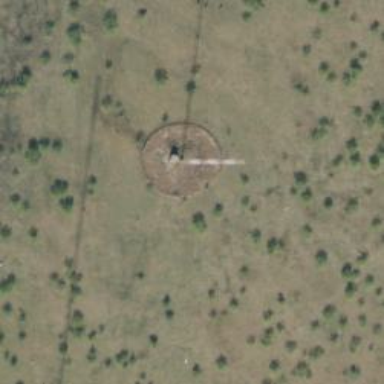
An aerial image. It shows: Mast tower used for communication.